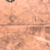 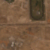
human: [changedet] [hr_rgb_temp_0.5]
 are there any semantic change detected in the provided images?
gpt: New park above the road was created.